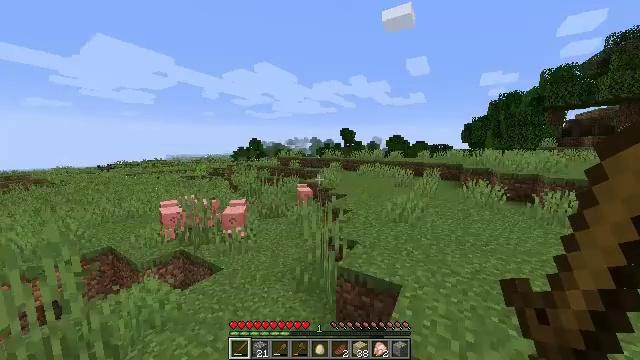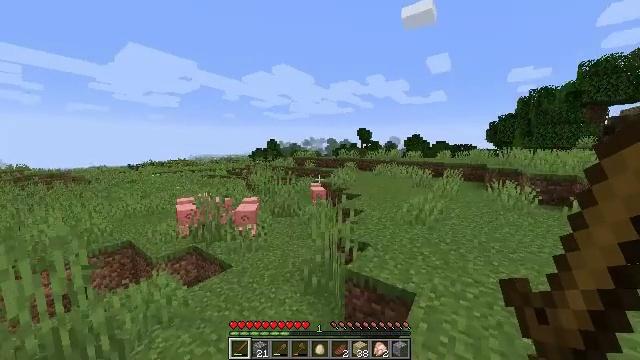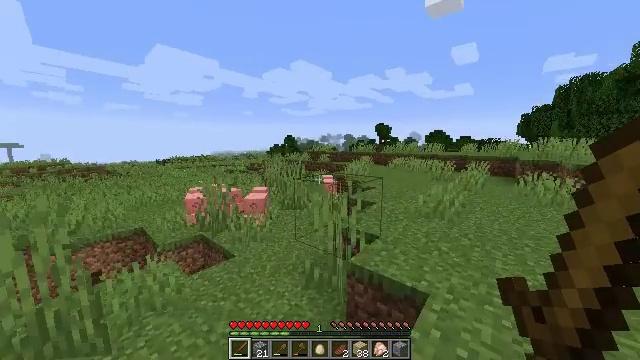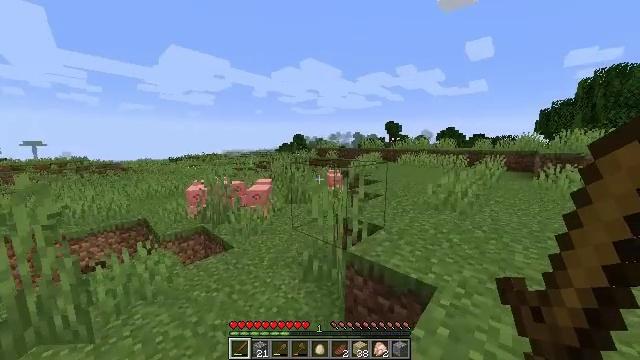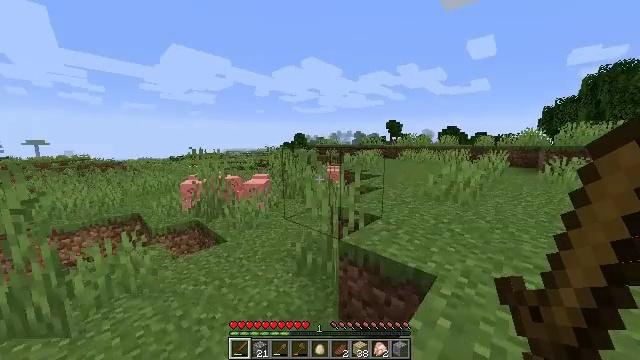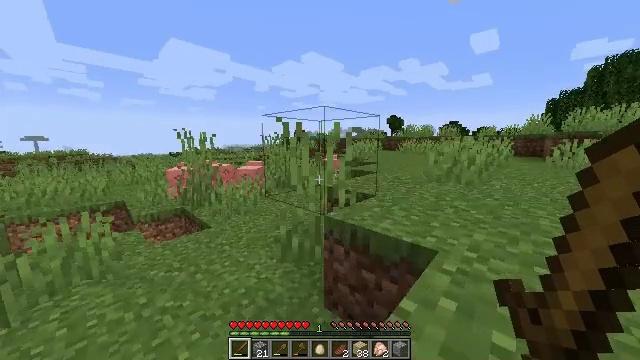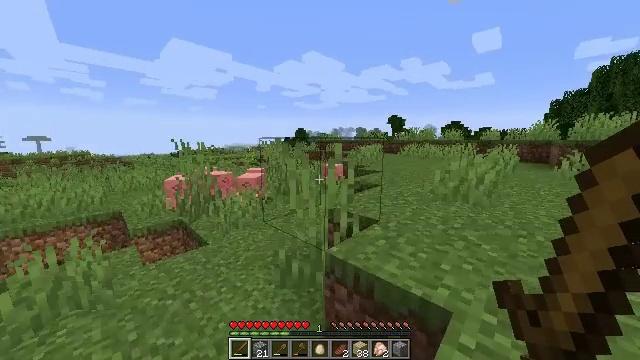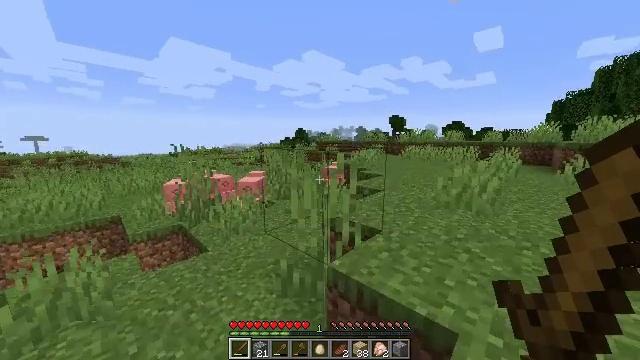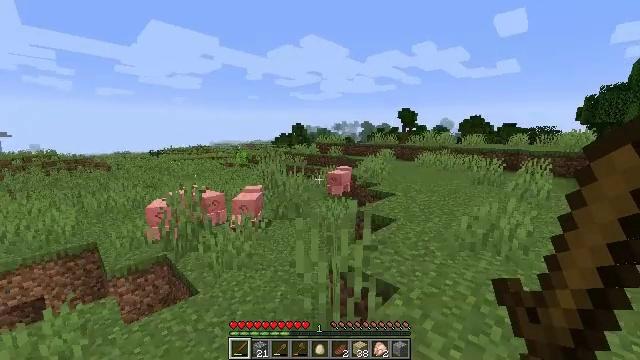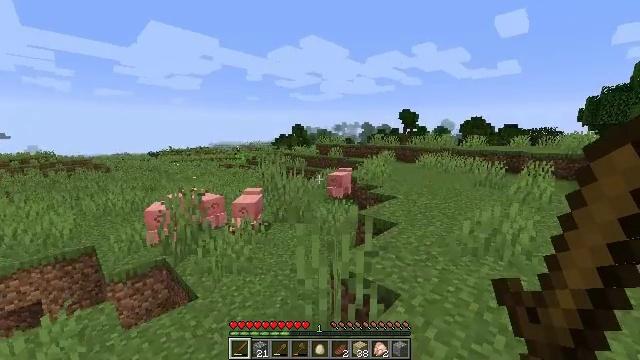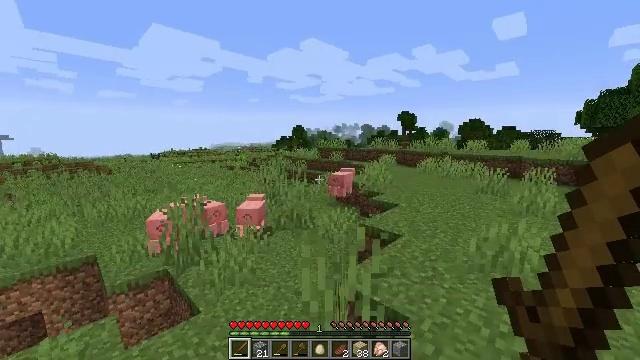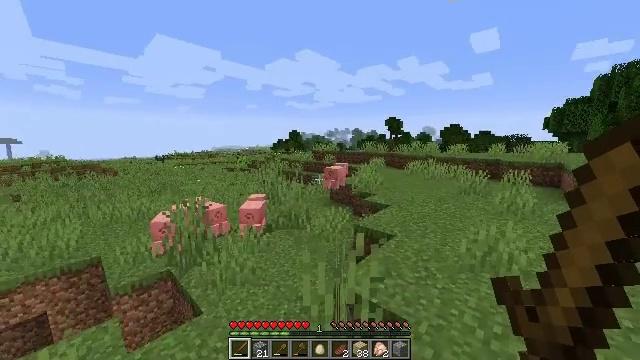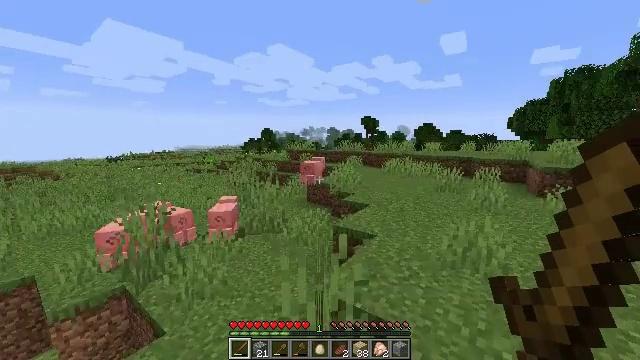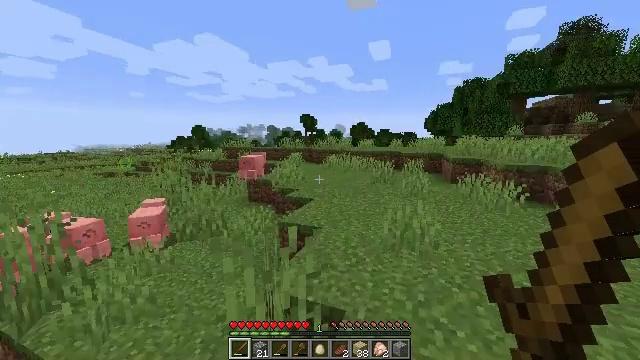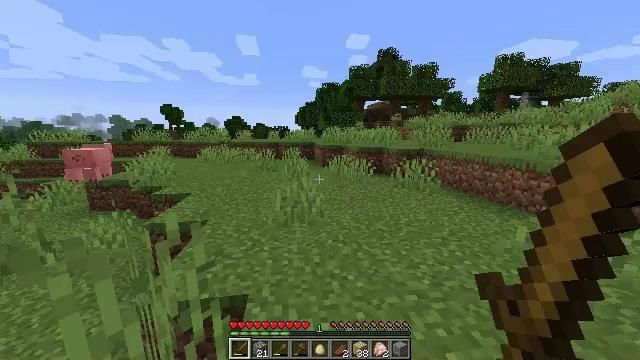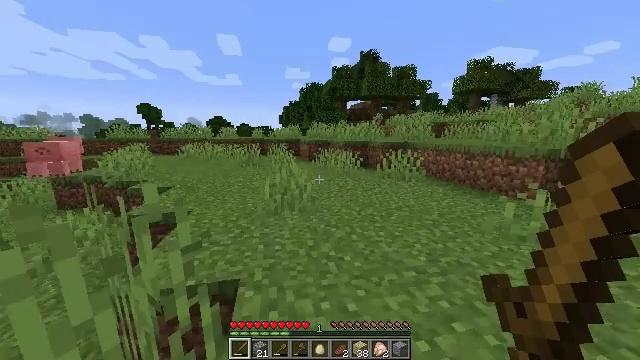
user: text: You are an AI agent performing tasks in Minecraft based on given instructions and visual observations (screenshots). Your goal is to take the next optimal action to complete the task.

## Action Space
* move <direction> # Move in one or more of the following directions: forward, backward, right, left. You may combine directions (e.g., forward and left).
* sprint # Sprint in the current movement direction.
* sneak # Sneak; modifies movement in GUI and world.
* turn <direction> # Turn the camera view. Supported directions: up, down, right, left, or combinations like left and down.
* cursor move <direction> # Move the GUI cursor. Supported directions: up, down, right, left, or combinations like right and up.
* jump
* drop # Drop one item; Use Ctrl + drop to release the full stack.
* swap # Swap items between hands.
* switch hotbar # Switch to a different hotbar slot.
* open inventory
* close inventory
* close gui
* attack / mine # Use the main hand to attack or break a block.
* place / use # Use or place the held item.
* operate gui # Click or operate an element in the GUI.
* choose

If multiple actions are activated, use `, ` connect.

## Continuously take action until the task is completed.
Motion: motion action
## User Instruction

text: Harvest birch leaves for decorations.
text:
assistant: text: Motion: move forward, sprint, turn left, jump
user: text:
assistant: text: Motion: move forward, sprint, turn left, jump
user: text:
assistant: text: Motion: move forward, sprint, turn left, jump
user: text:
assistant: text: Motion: move forward, sprint, jump
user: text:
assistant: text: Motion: move forward, sprint, jump
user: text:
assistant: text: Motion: move forward, sprint, jump
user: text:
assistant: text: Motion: move forward, sprint, jump
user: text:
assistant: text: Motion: move forward, sprint, jump
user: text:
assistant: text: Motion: move forward, sprint, jump
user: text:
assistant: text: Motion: move forward, sprint, jump
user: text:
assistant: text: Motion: move forward, sprint, turn right, jump
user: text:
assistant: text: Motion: move forward, sprint, turn right, jump
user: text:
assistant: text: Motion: move forward, sprint, turn right, jump
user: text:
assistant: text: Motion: move forward, sprint, turn right and down, jump
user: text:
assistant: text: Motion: move forward, sprint, turn right, jump
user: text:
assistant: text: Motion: move forward, sprint, turn right, jump
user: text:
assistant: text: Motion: move forward, sprint, jump
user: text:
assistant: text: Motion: move forward, sprint, jump
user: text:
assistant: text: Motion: move forward, sprint, jump
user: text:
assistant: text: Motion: move forward, sprint, jump
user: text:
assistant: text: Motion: move forward, sprint, jump
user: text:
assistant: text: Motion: move forward, sprint, jump
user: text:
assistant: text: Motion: move forward, sprint, jump
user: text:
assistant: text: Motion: move forward, sprint, jump
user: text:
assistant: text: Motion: move forward, sprint, jump
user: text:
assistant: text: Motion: move forward, sprint, jump
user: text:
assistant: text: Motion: move forward, sprint, jump
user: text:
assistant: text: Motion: move forward, sprint, jump
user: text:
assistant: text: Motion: move forward, sprint, jump
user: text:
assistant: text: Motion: move forward, sprint, jump